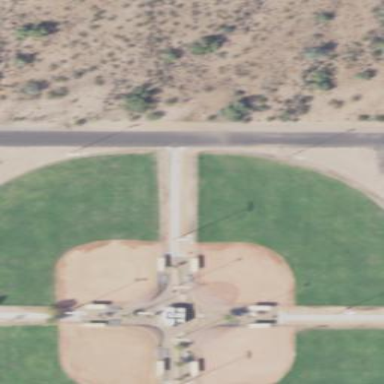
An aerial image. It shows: Softball pitch for baseball.